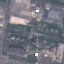
Label: Industrial